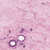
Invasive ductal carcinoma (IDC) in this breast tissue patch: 0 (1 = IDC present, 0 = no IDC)